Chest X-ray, AP view. Patient: 29 years old, sex F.
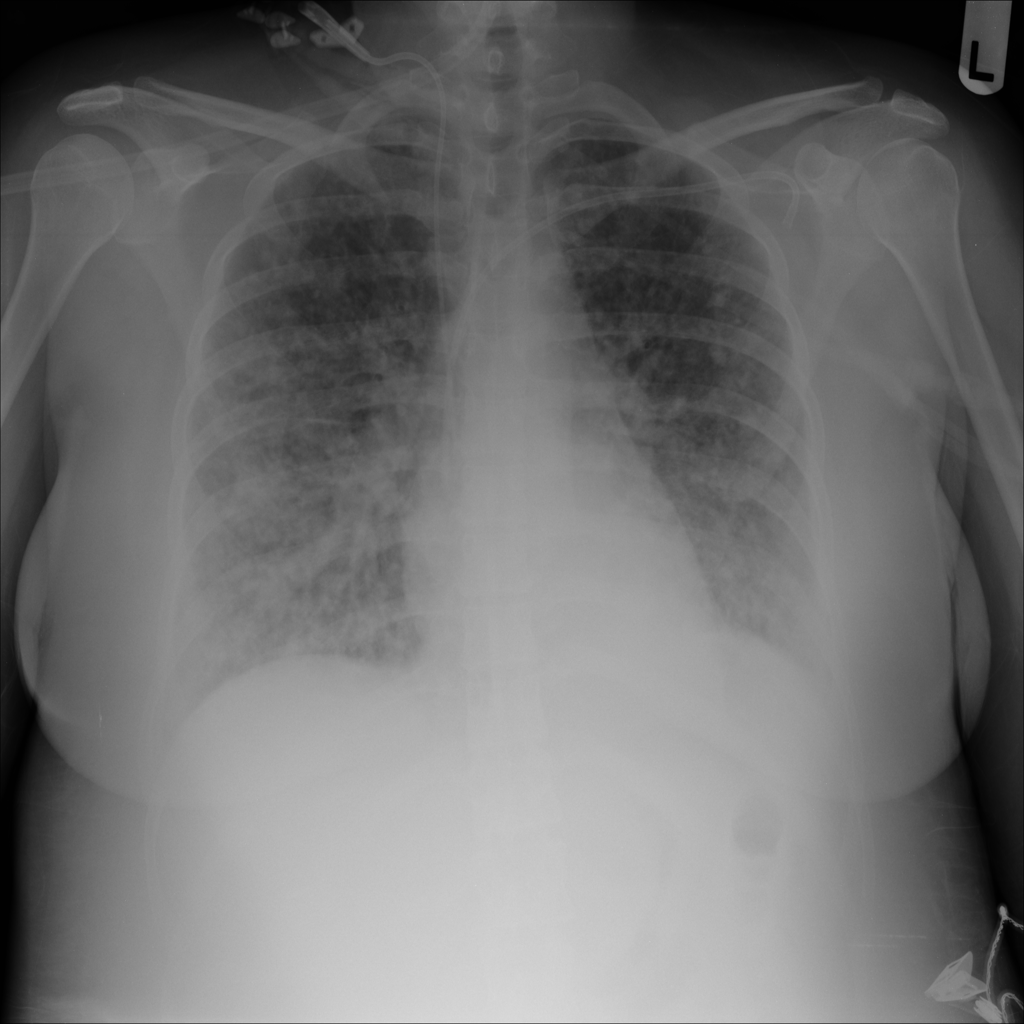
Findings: Edema